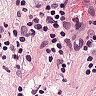
Metastatic tissue present: yes